Interaction volume radius: 5 \u00c5
Interaction volume height: 10 \u00c5
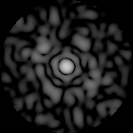
Disorder parameter: 0.8338